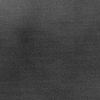
Atmospheric dust classification: dusty